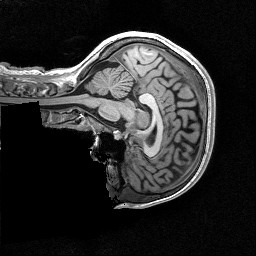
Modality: T1w
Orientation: sagittal